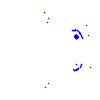
Particle: electron